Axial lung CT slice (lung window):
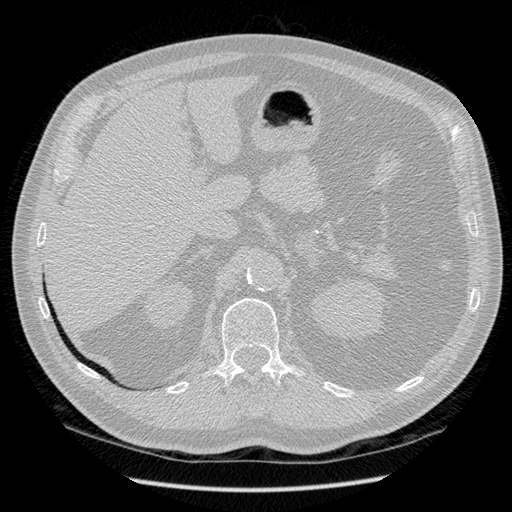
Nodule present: no